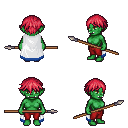
a pixel art fantasy rpg character, female body template, orc, green skin, white trimmed cape, red pants, ruby red short bangs hairstyle, spear, four views (front, back, left, right), 2x2 character sprite sheet, small pixel art, hard edges, no anti-aliasing